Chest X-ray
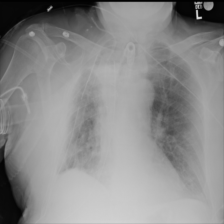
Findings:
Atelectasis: negative
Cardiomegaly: negative
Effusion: positive
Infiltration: negative
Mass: negative
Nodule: negative
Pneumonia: negative
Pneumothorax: negative
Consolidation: negative
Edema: negative
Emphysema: negative
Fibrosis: negative
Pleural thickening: negative
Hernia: negative